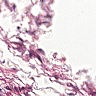
Metastatic tissue present: no